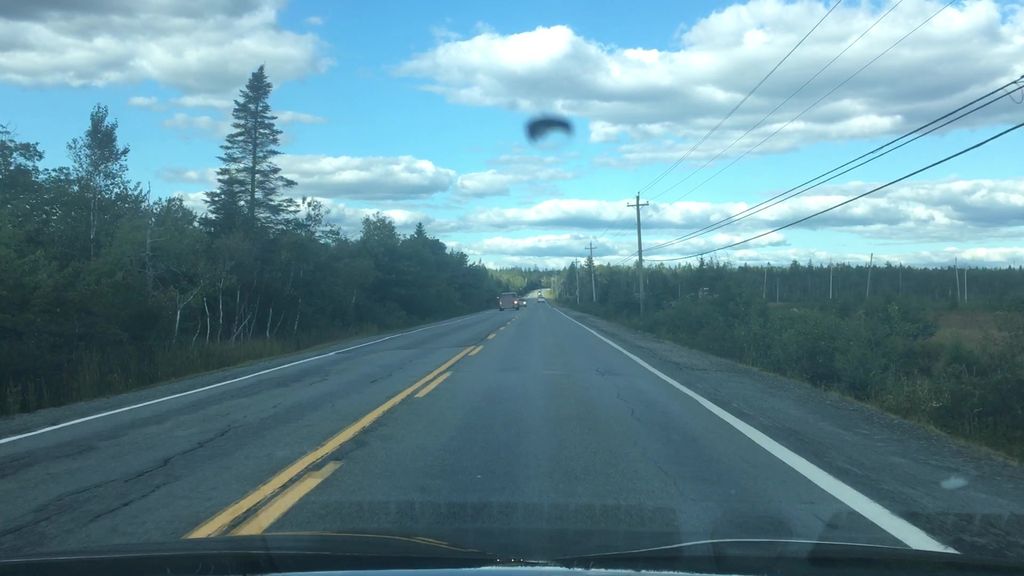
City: halifax